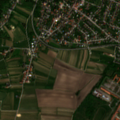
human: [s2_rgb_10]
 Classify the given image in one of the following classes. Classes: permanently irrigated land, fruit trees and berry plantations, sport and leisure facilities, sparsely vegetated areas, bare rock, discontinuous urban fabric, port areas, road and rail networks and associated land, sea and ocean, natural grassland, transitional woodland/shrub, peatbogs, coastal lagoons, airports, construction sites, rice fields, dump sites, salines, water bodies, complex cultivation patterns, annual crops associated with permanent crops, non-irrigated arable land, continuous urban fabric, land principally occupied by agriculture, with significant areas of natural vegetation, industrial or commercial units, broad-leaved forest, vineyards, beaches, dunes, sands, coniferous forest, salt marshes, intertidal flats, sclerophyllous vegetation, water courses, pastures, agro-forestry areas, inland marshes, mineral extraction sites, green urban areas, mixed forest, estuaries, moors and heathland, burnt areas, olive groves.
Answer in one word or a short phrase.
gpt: discontinuous urban fabric, industrial or commercial units, non-irrigated arable land, vineyards, mixed forest